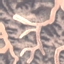
Land use / land cover class: HerbaceousVegetation